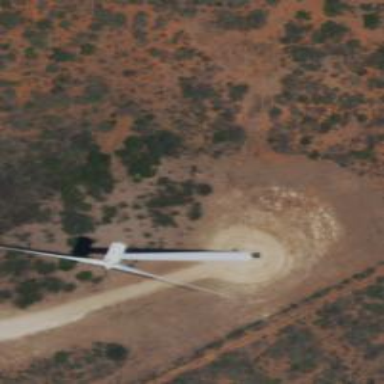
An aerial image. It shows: Wind generator powered by horizontal axis wind turbine.